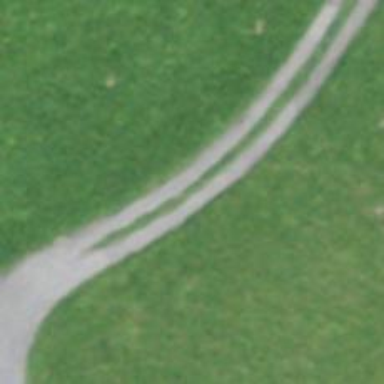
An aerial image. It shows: Unpaved service road.